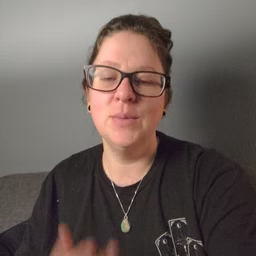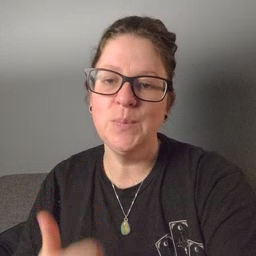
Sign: cute